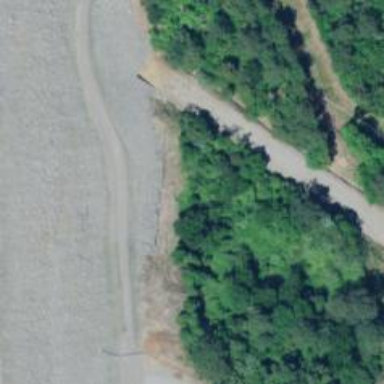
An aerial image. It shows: Abandoned spur railway.